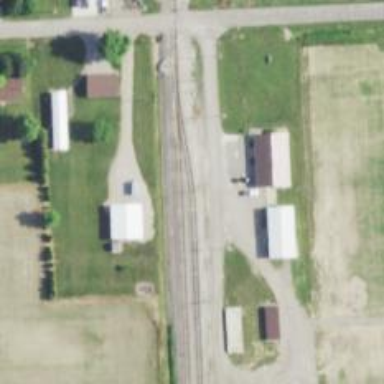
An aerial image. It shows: Railway siding for service.